Breast ultrasound image
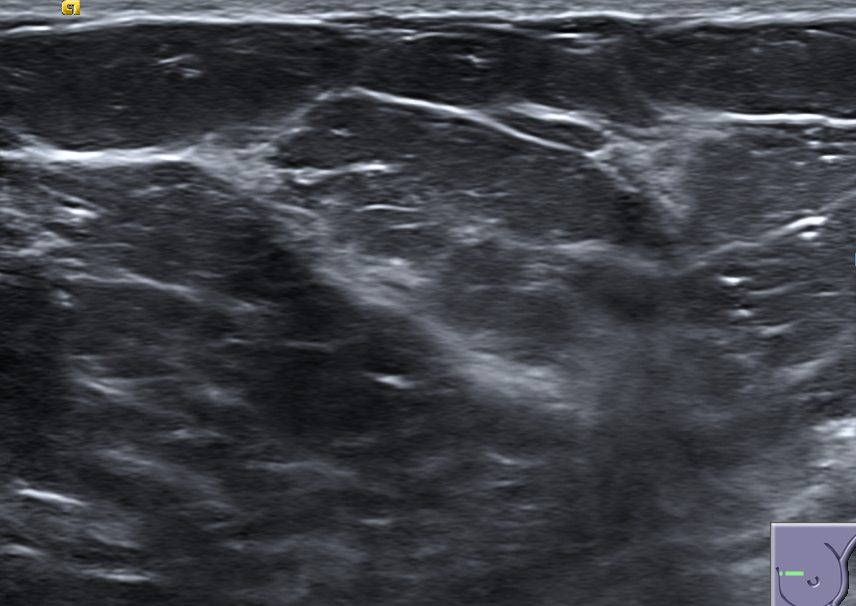
Diagnosis: normal